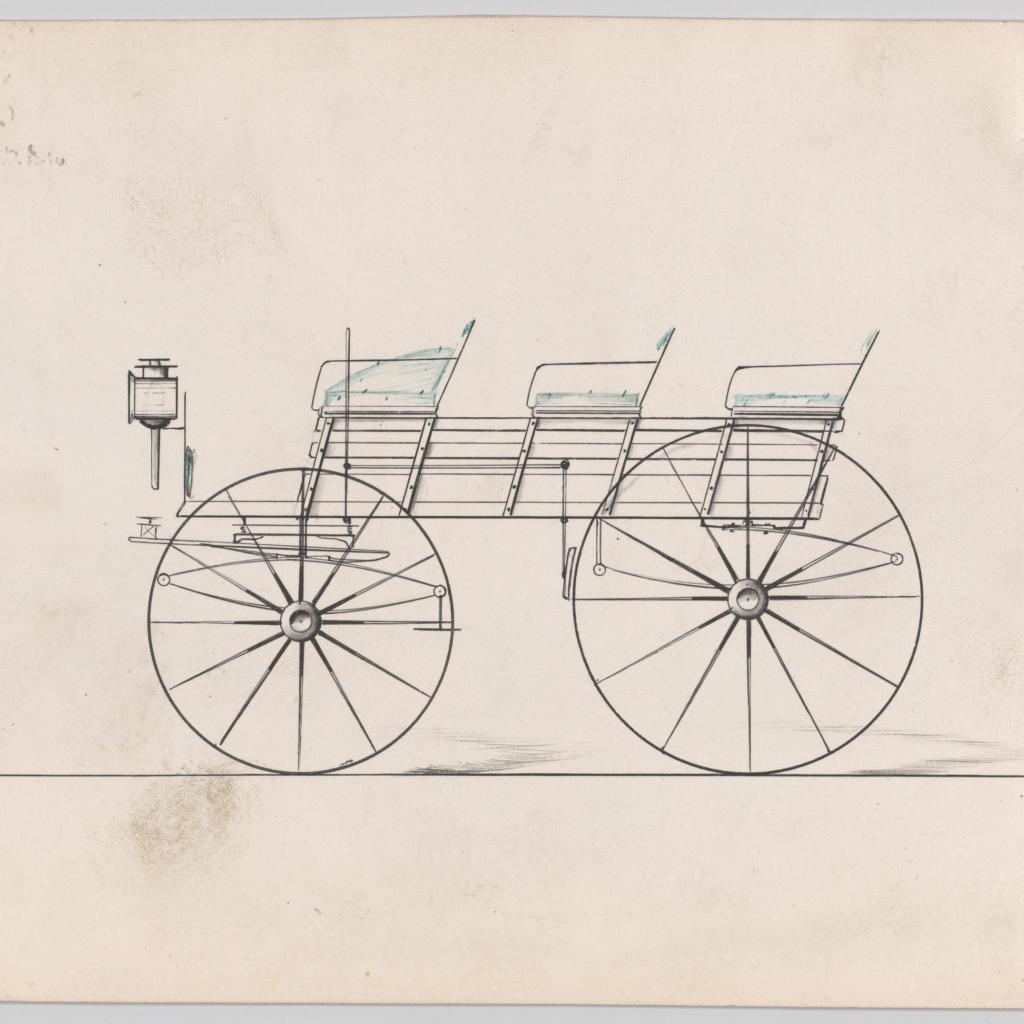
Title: Design for 6 seat Phaeton, no. 3286a
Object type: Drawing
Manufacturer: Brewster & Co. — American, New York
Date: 1876
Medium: pen and black ink, watercolor and gouache
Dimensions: Sheet: 5 13/16 x 8 15/16 in. (14.8 x 22.7 cm)
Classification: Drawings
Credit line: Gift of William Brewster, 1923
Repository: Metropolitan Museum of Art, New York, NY